Interaction volume radius: 5 \u00c5
Interaction volume height: 10 \u00c5
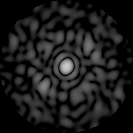
Disorder parameter: 0.7991